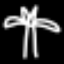
Label: palm tree